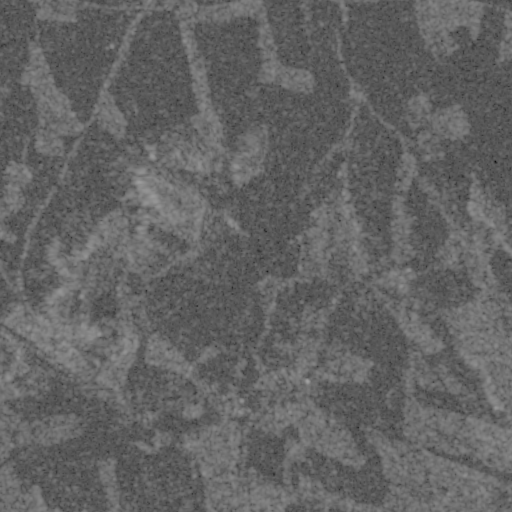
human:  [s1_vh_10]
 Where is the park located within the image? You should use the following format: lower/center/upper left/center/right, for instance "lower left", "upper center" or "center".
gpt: The park is located in the lower left of the image.
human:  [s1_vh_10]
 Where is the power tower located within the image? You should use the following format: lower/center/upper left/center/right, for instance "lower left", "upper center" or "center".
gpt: The power tower is located in the lower of the image.
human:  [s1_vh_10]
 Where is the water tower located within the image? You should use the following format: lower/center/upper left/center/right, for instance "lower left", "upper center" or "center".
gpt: The water tower is located in the lower left of the image.
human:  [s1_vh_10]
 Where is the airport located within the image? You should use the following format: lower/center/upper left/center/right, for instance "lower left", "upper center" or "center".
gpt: There is no airport in the image.

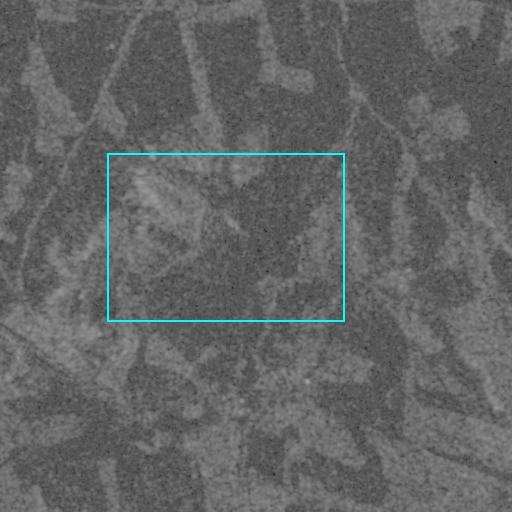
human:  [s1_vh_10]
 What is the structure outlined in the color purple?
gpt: There is no purple outline.
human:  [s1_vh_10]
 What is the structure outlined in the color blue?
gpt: There is no structure outlined in blue.